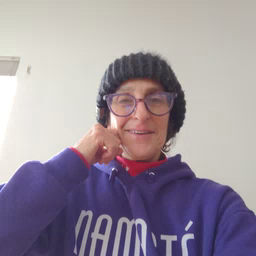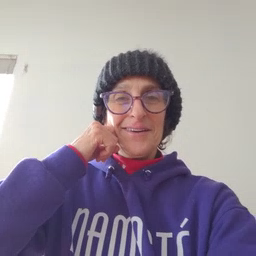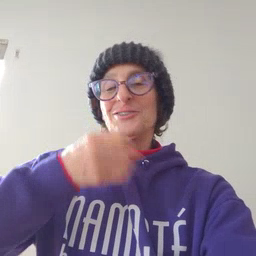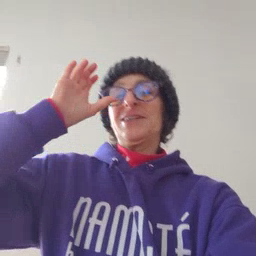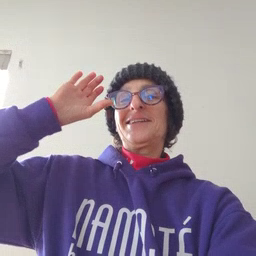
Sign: drink